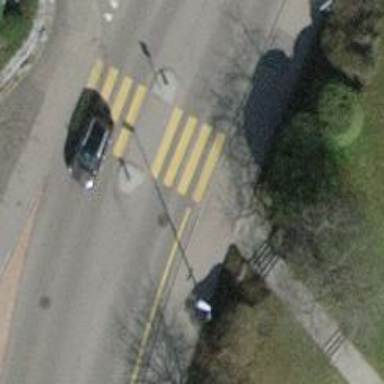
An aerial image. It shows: Zebra crossing on the road.